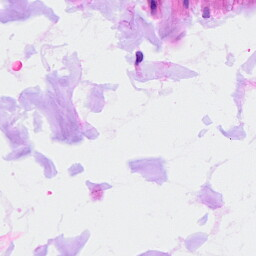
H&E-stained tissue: Ovarian